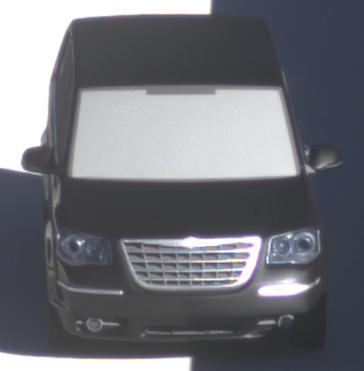
Make: Chrysler
Model: Grand Voyager 3.8
Detailed model: Grand Voyager
Model produced from: 2008/03
Model produced until: 2010/12
Doors: 5
Color: black
Road condition: dry road
Daytime: sunrise or sunset
Contrast: medium contrast